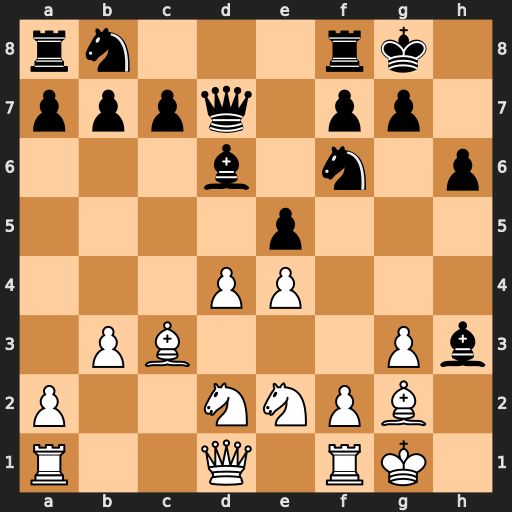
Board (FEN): rn3rk1/pppq1pp1/3b1n1p/4p3/3PP3/1PB3Pb/P2NNPB1/R2Q1RK1
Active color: w
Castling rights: -
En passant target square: -
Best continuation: dxe5 Bxg2 Kxg2 Bxe5 Bxe5